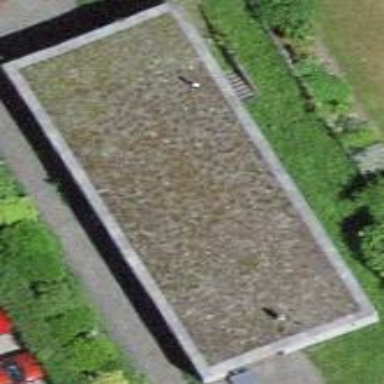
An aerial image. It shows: Building with flat roof.